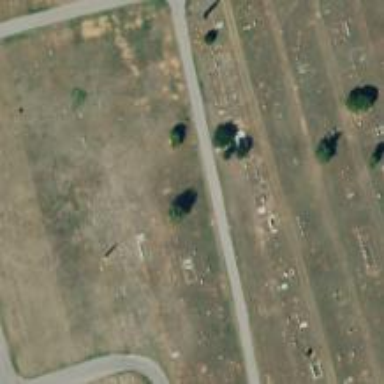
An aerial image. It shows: Memorial site with historic significance.